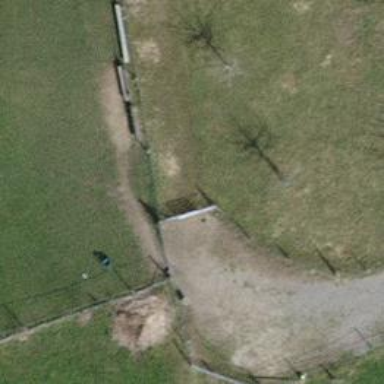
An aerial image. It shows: Gate.